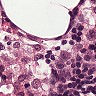
Metastatic tissue present: no